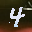
Label: 4